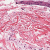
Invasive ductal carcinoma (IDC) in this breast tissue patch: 0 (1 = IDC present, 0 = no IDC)